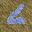
Label: 6